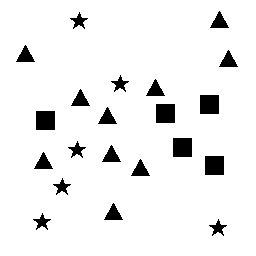
Squares: 5
Triangles: 10
Stars: 6
Total shapes: 21